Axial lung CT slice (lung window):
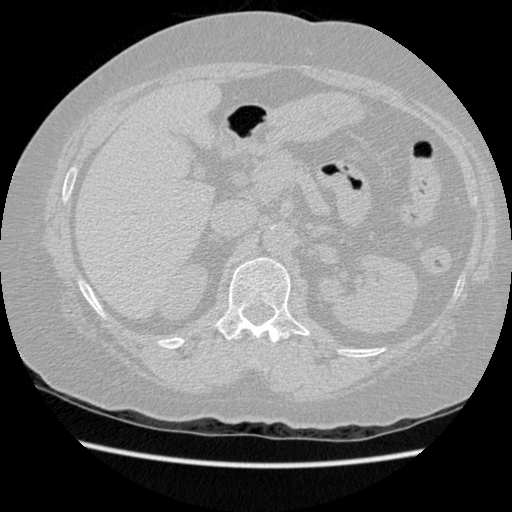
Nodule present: no